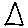
Label: triangle